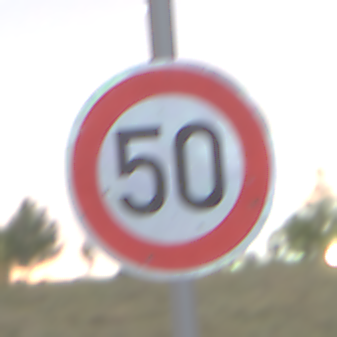
Verkehrszeichen: Geschwindigkeit50
Umgebung: Outdoor, Nature
Tageszeit: Night
Wetter: Overcast
Licht: Artificial
Jahreszeit: NotSpecified
Kontrast: LowContrast